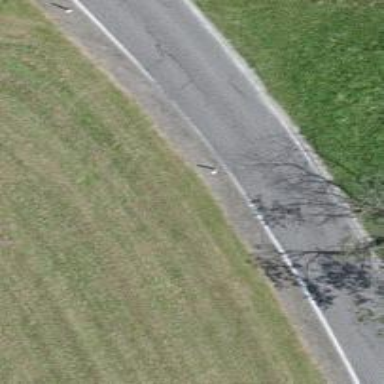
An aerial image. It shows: Tertiary road with asphalt surface.